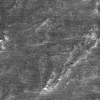
Atmospheric dust classification: not_dusty